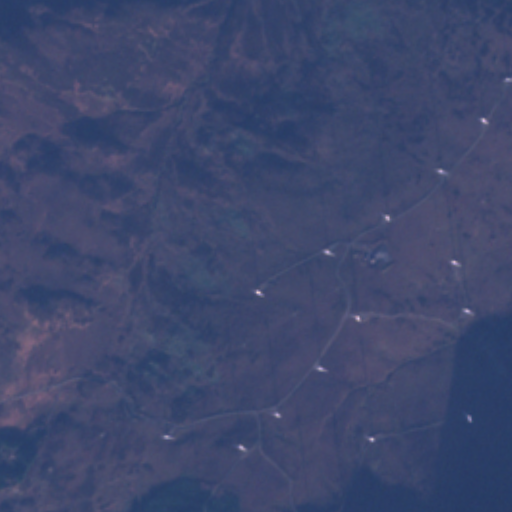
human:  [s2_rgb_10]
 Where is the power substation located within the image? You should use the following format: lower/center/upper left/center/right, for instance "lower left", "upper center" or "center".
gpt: The power substation is located in the center right of the image.
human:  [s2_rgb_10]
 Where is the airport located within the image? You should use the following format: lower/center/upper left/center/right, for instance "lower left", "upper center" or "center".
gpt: There is no airport in the image.